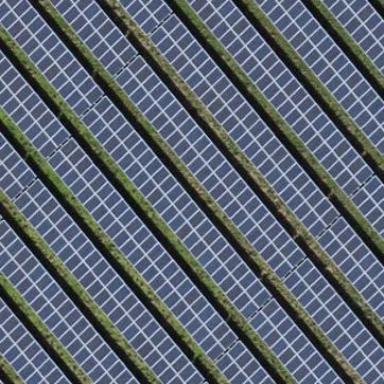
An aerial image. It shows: Solar photovoltaic panel generator.